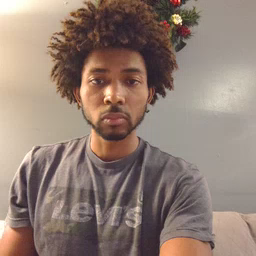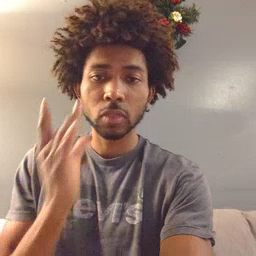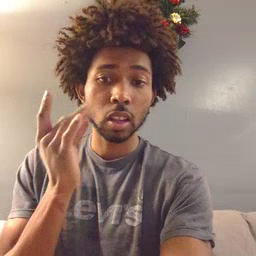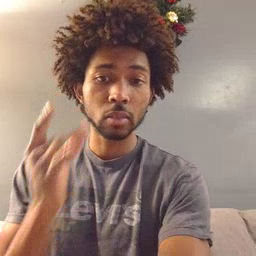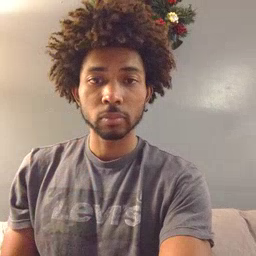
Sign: cat